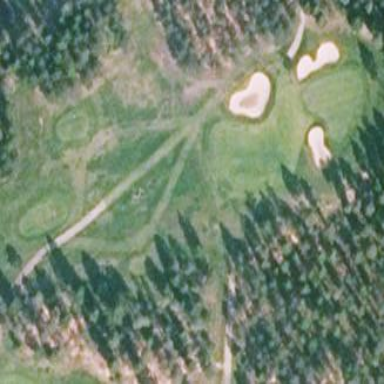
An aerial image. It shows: Grassy area designated as golf fairway.